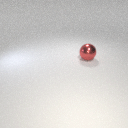
large red metal sphere